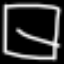
Label: square